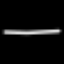
Label: line